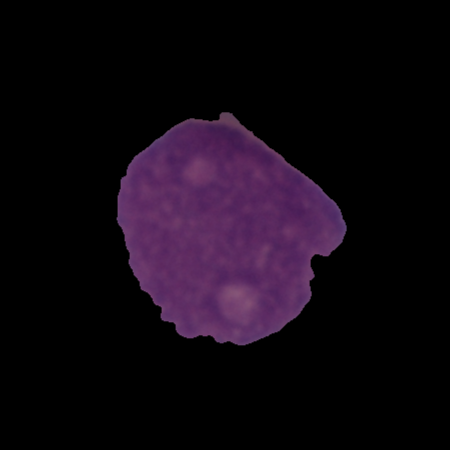
Label: cancer